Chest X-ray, PA view. Patient: 69 years old, sex M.
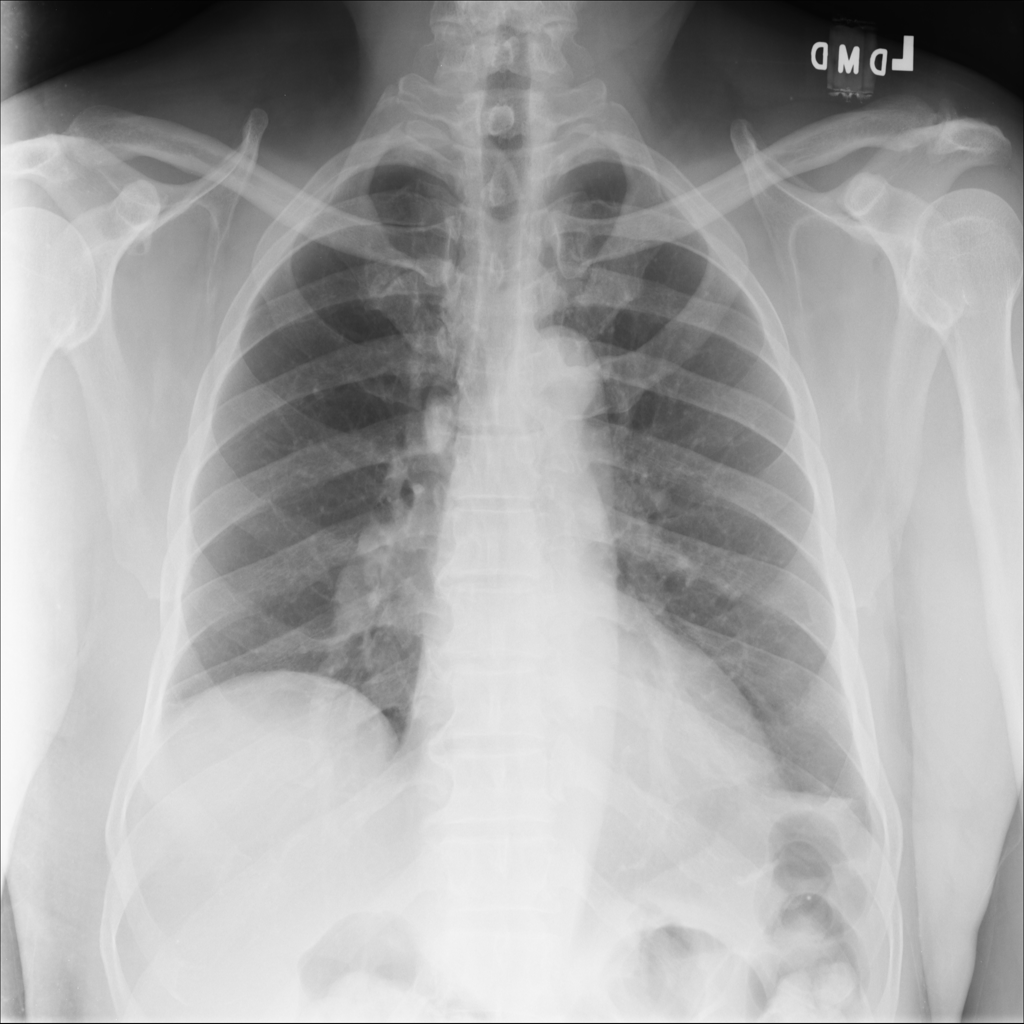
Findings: No Finding